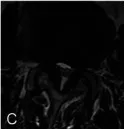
The sagittal MRI scan.
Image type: radiology (mri)